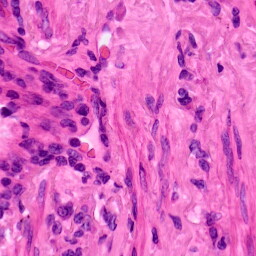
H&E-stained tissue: Lung